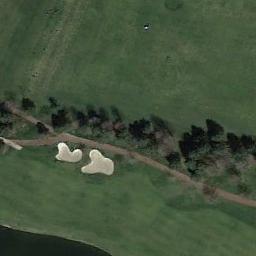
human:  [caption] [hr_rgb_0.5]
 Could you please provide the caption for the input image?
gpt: Many trees are near the golf course .

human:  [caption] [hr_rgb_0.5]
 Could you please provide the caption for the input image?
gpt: There are several bunkers and a path on a large green lawn on the golf course and many trees .

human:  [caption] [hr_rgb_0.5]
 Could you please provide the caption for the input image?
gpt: The golf course has a fairway, Some barrier trees and two sandpits and a road goes through the golf course .

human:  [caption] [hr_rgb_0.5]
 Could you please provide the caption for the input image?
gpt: There are three large bunkers and two paths .

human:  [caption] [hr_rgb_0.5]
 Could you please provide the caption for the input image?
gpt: There are two bunkers beside a path on the golf course .